七年级 · 画法几何学
将一张长方形纸片按如图所示的方式折叠, $E F$ 为折痕, 点 $B$ 落在点 $G$ 处, $F H$ 平分 $\angle E F C$.

(1)如图1, 若点 $G$ 恰好落在 $F H$ 上, 求 $\angle B F E$ 的度数;

(2)如图 2 , 若 $\angle E F G=34^{\circ}$, 求 $\angle G F H$ 的度数.

图1

图2
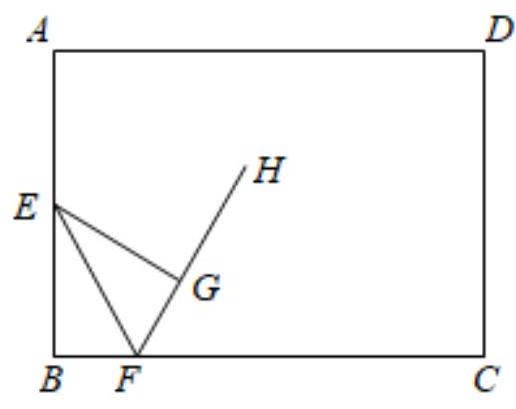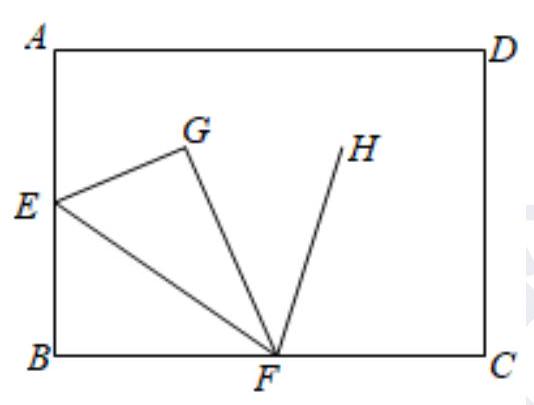
答案: 【答案】解：(1)由折叠可知 $\angle B F E=\angle E F G$,

$\because F H$ 平分 $\angle E F C$,

$\therefore \angle E F H=\angle H F C$.

$\therefore \angle B F E=\angle E F H=\angle H F C$,

$\because \angle B F E+\angle E F H+\angle H F C=180^{\circ}$,

$\therefore \angle B F E=60^{\circ}$.

(2)由折叠可知 $\angle B F E=\angle E F G$,

$\because \angle E F G=34^{\circ}$,

$\therefore \angle B F E=34^{\circ}, \angle E F C=180^{\circ}-34^{\circ}=146^{\circ}$,

$\because F H$ 平分 $\angle E F C$,

$\therefore \angle E F H=\frac{1}{2} \angle E F C=73^{\circ}$.

$\therefore \angle G F H=\angle E F H-\angle E F G=73^{\circ}-34^{\circ}=39^{\circ}$.
【解析】(1)根据折叠的性质可得 $\angle B F E=\angle E F G$, 再根据角平分线的性质以及平角的定义解答即可.

(2)根据折叠的性质可得 $\angle B F E=34^{\circ}$, 再根据角平分线的性质以及角的和差解答即可.本题主要考查了翻折变换及其应用, 灵活运用翻折变换的性质是解题的关键.